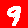
Digit: 9